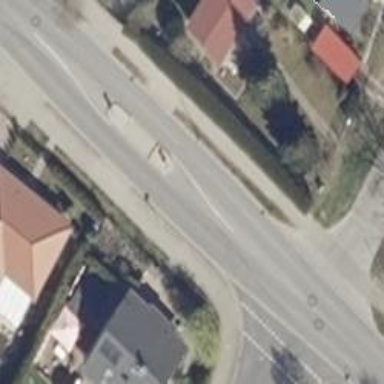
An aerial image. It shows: Unmarked crossing with pedestrian island.